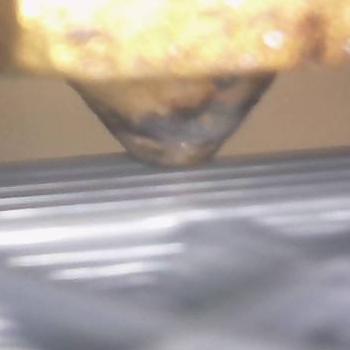
Flow rate: 149%